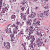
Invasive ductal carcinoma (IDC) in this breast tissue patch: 1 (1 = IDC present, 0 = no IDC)